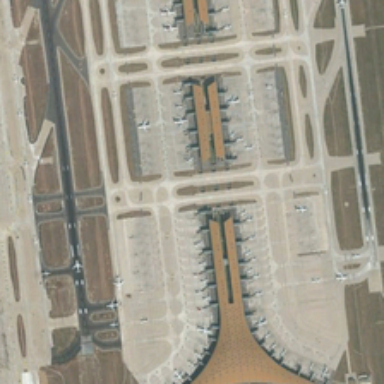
Terminal building and tarmac with airplanes are sandwiched by flight paths where several planes are slipping .